Interaction volume radius: 5 \u00c5
Interaction volume height: 20 \u00c5
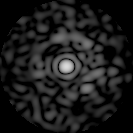
Disorder parameter: 0.8525